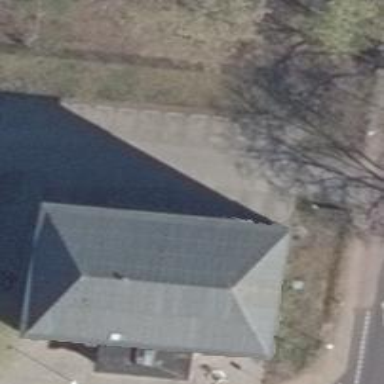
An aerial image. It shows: Building with hipped roof made of tar paper.